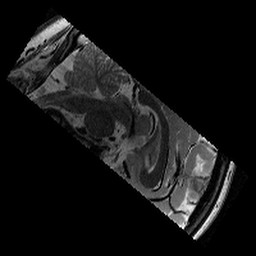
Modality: T2w
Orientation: sagittal
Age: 13
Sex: male
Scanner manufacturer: siemens
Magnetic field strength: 3 T
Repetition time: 9.23 s
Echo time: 0.067 s